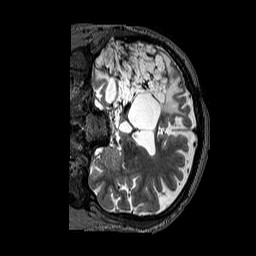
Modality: T2w
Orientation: coronal
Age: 48
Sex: male
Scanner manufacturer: siemens
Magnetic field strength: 3 T
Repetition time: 3.2 s
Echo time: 0.567 s